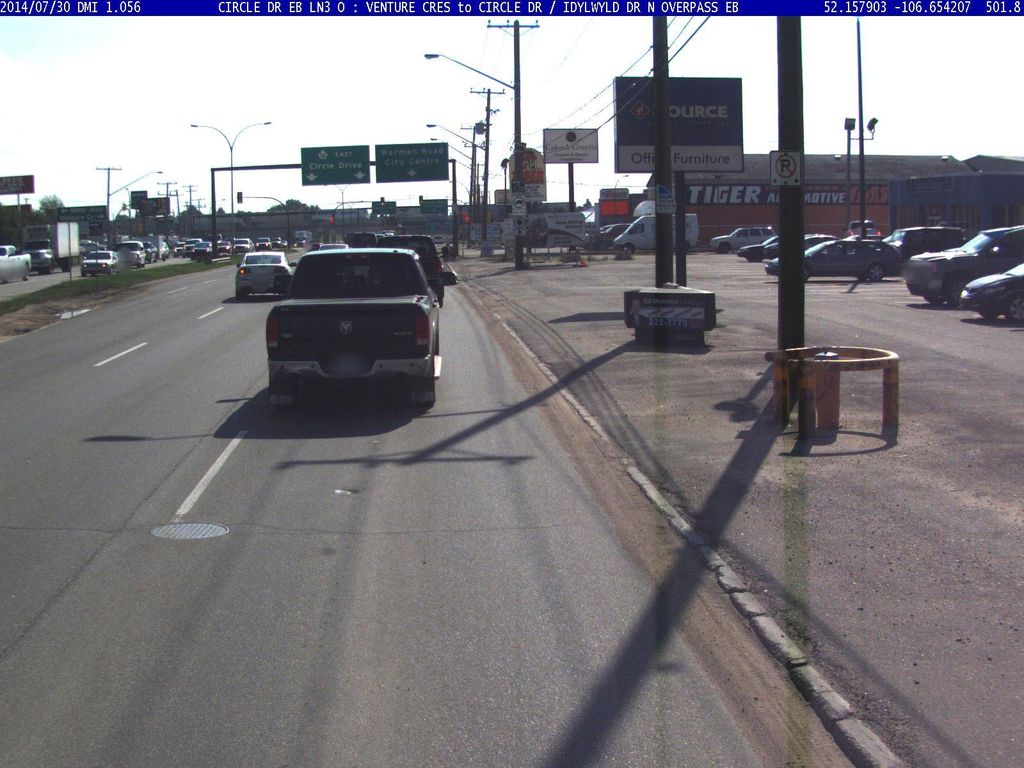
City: saskatoon